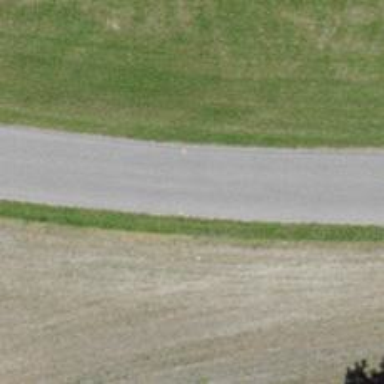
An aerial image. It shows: Unclassified road with asphalt surface.